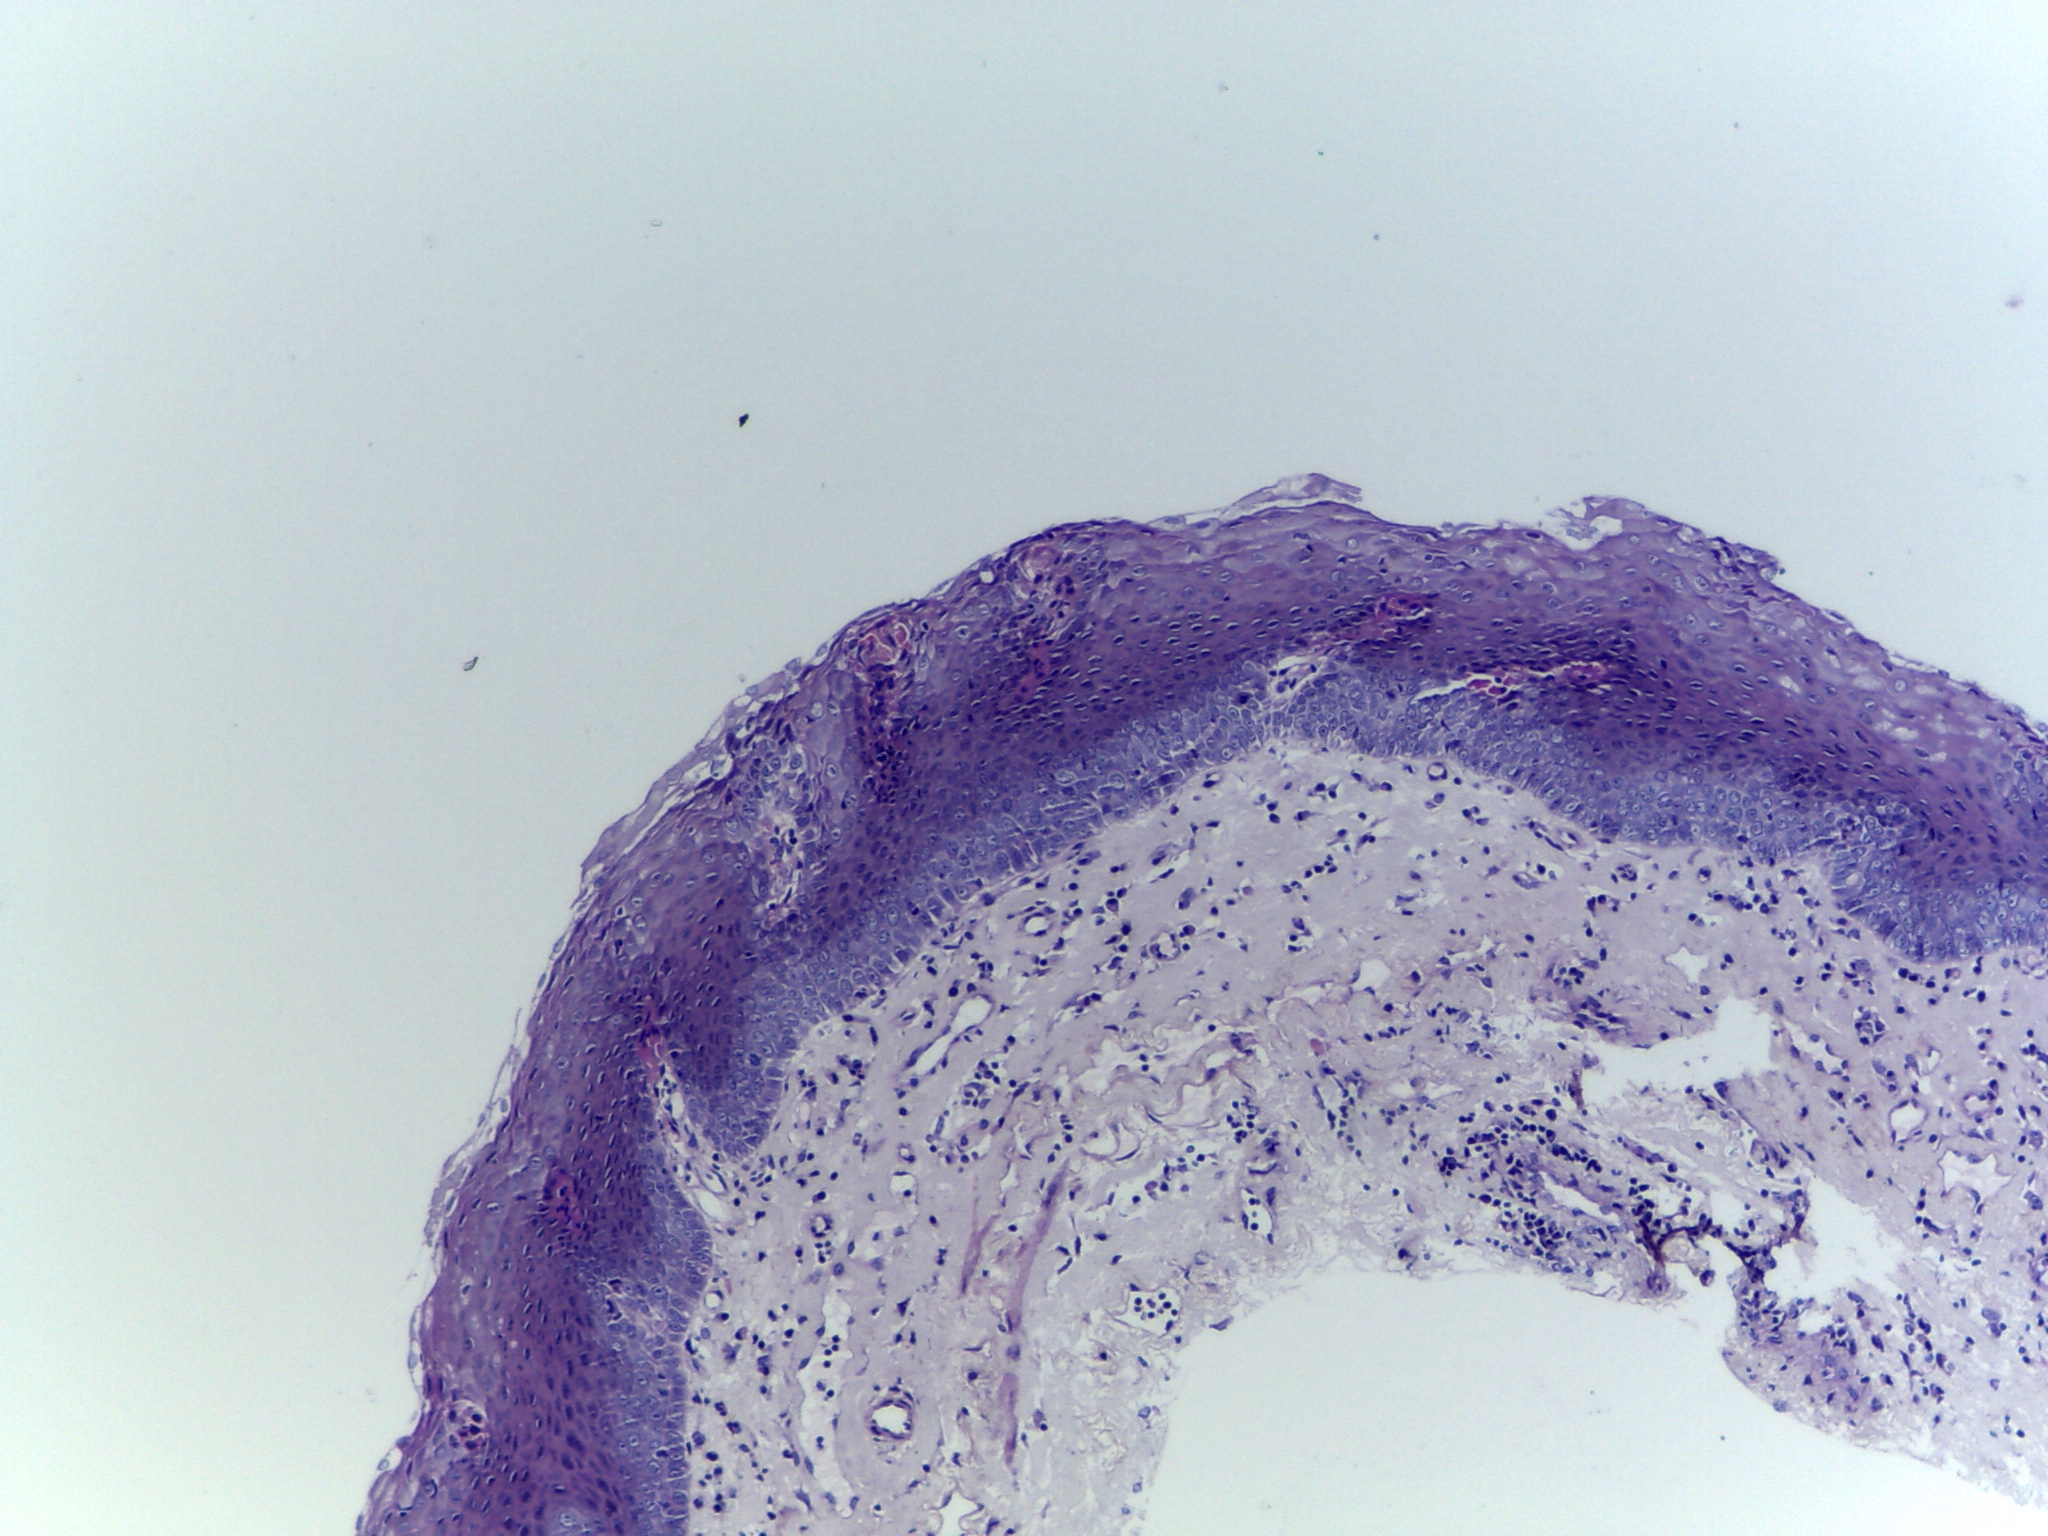
Diagnosis: Normal